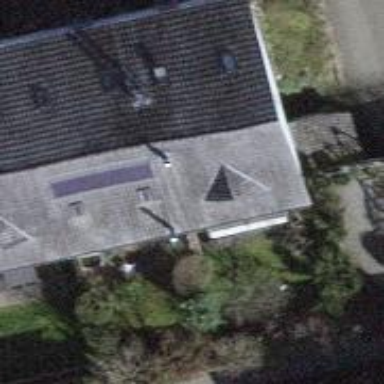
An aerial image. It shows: Semidetached house.